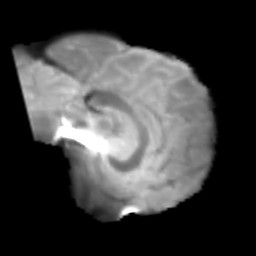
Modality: T2w
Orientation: sagittal
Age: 27
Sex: male
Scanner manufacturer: siemens
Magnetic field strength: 3 T
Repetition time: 2.3 s
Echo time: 0.085 s